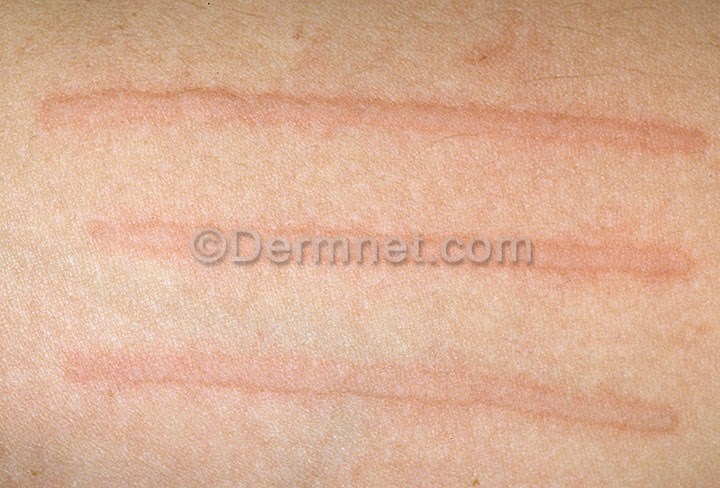
Disease: Urticaria Hives